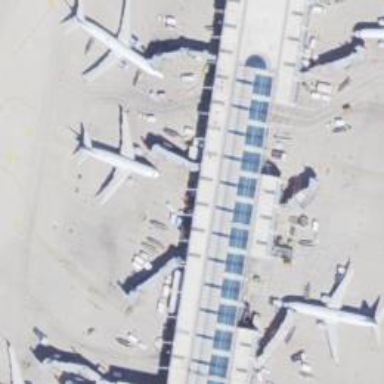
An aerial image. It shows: Information terminal.